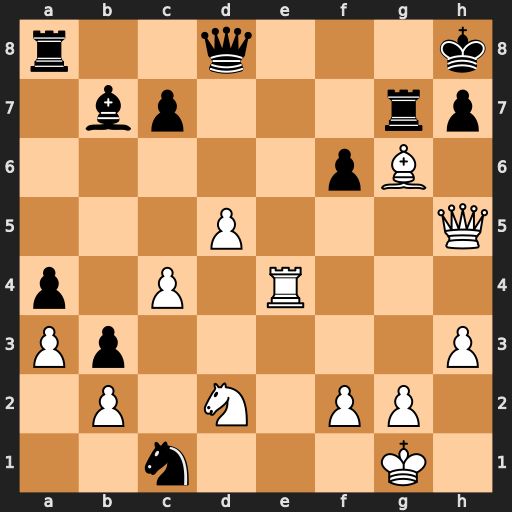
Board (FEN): r2q3k/1bp3rp/5pB1/3P3Q/p1P1R3/Pp5P/1P1N1PP1/2n3K1
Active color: w
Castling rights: -
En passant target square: -
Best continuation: Re8+ Qxe8 Bxe8